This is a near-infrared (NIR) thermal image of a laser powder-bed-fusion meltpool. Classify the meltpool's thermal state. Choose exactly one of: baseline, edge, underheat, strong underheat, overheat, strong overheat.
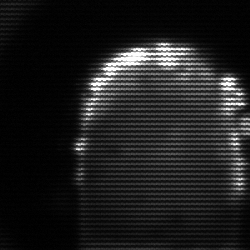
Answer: baseline